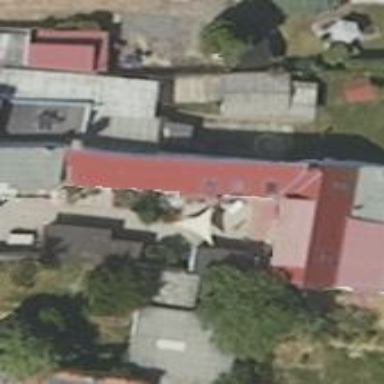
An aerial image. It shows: Shed.